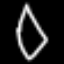
Label: diamond